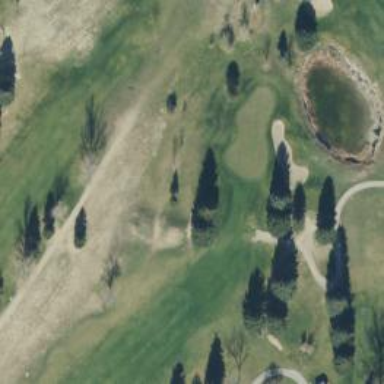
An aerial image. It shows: Golf hole.